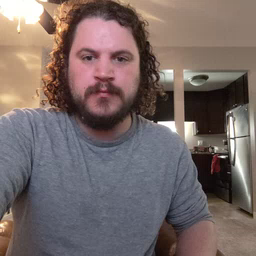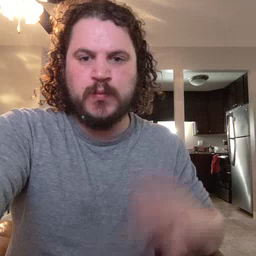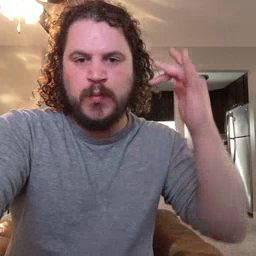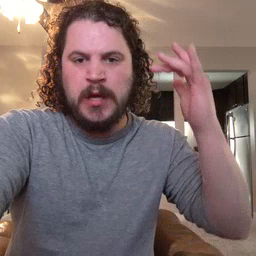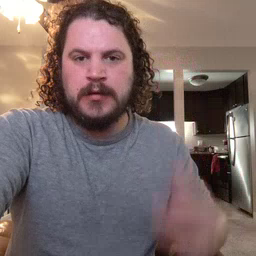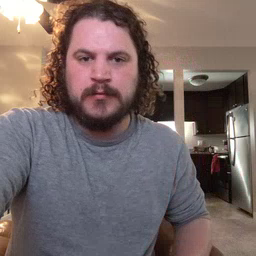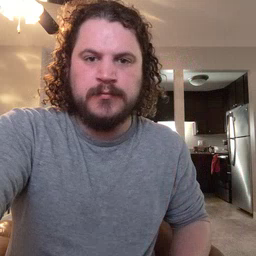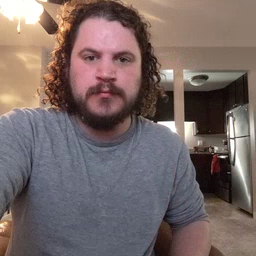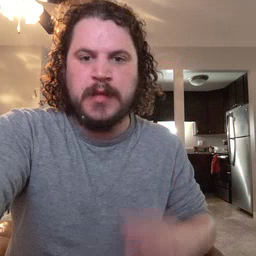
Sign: why